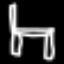
Label: chair